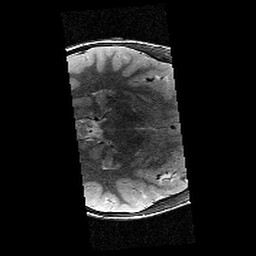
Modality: T2w
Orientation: axial
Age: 10
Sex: male
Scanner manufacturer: siemens
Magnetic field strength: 3 T
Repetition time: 9.23 s
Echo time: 0.067 s